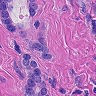
Metastatic tissue present: yes